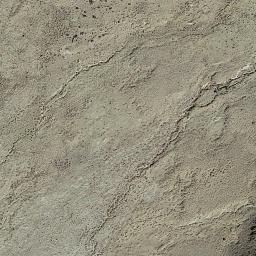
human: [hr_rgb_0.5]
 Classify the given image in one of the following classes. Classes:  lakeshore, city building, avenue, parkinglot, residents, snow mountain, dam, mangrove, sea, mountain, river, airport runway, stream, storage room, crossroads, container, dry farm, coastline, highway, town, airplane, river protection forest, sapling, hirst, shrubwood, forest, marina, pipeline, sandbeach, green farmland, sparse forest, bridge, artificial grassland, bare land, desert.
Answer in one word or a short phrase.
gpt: bare land